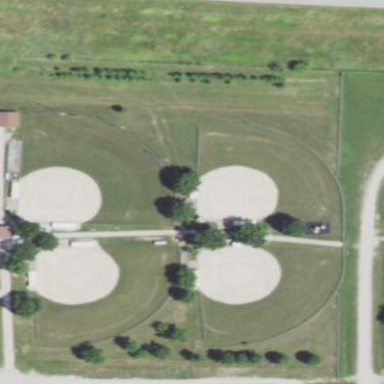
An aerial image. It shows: Fenced softball pitch for leisure and sports activities on land.